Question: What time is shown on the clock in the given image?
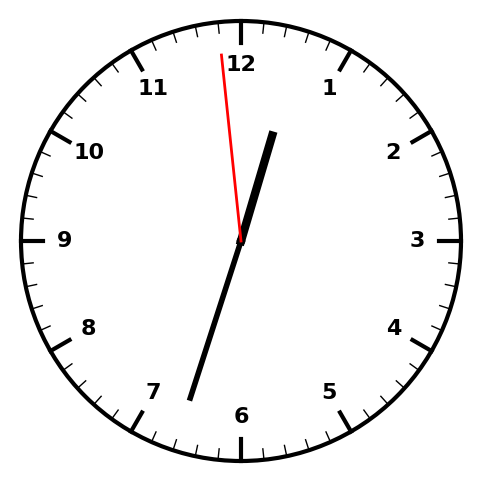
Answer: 12:32:59